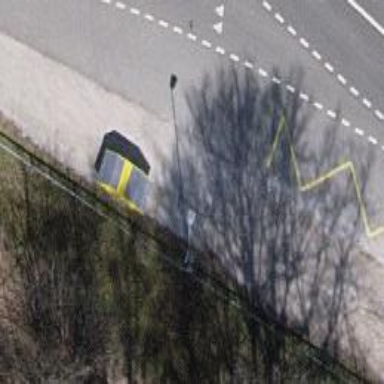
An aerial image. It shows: Bus stop along the road.